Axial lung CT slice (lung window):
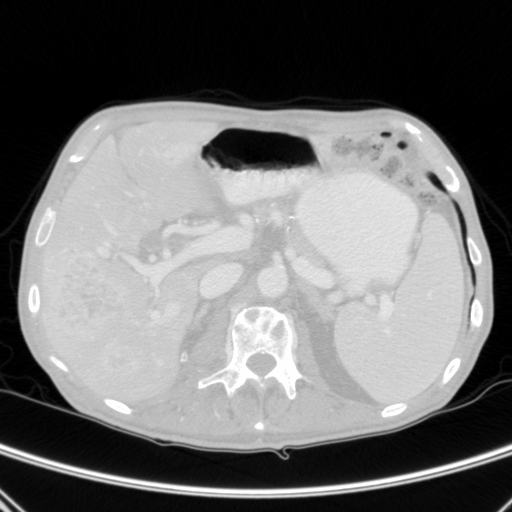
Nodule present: no